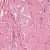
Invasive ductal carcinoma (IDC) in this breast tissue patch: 1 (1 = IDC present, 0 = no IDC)